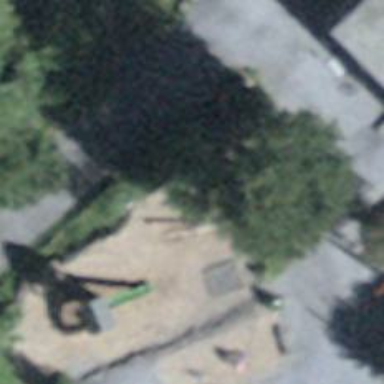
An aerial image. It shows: Playground featuring seesaw.